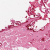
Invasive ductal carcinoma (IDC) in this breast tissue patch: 0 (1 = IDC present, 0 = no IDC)